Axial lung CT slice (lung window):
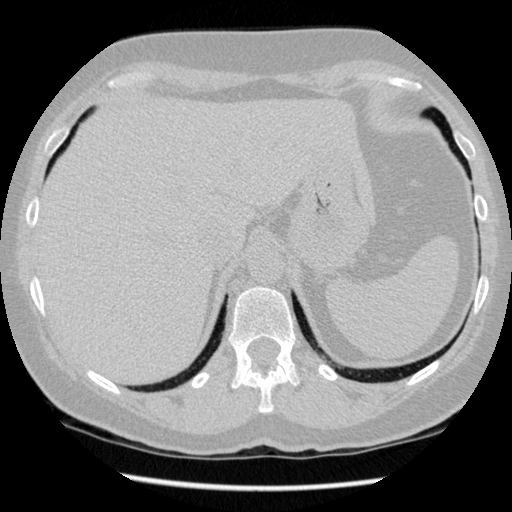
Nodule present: no